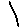
Label: line